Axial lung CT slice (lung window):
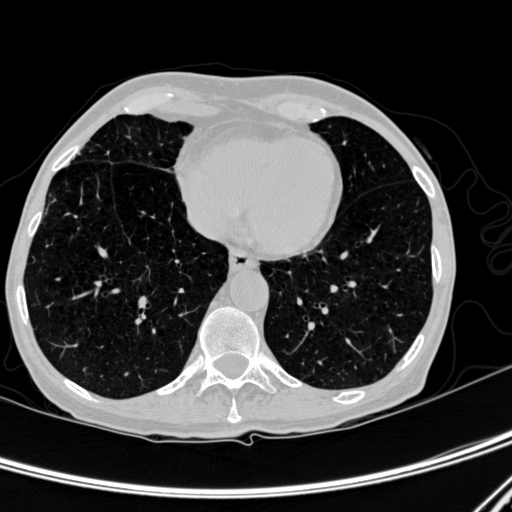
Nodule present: no